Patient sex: M
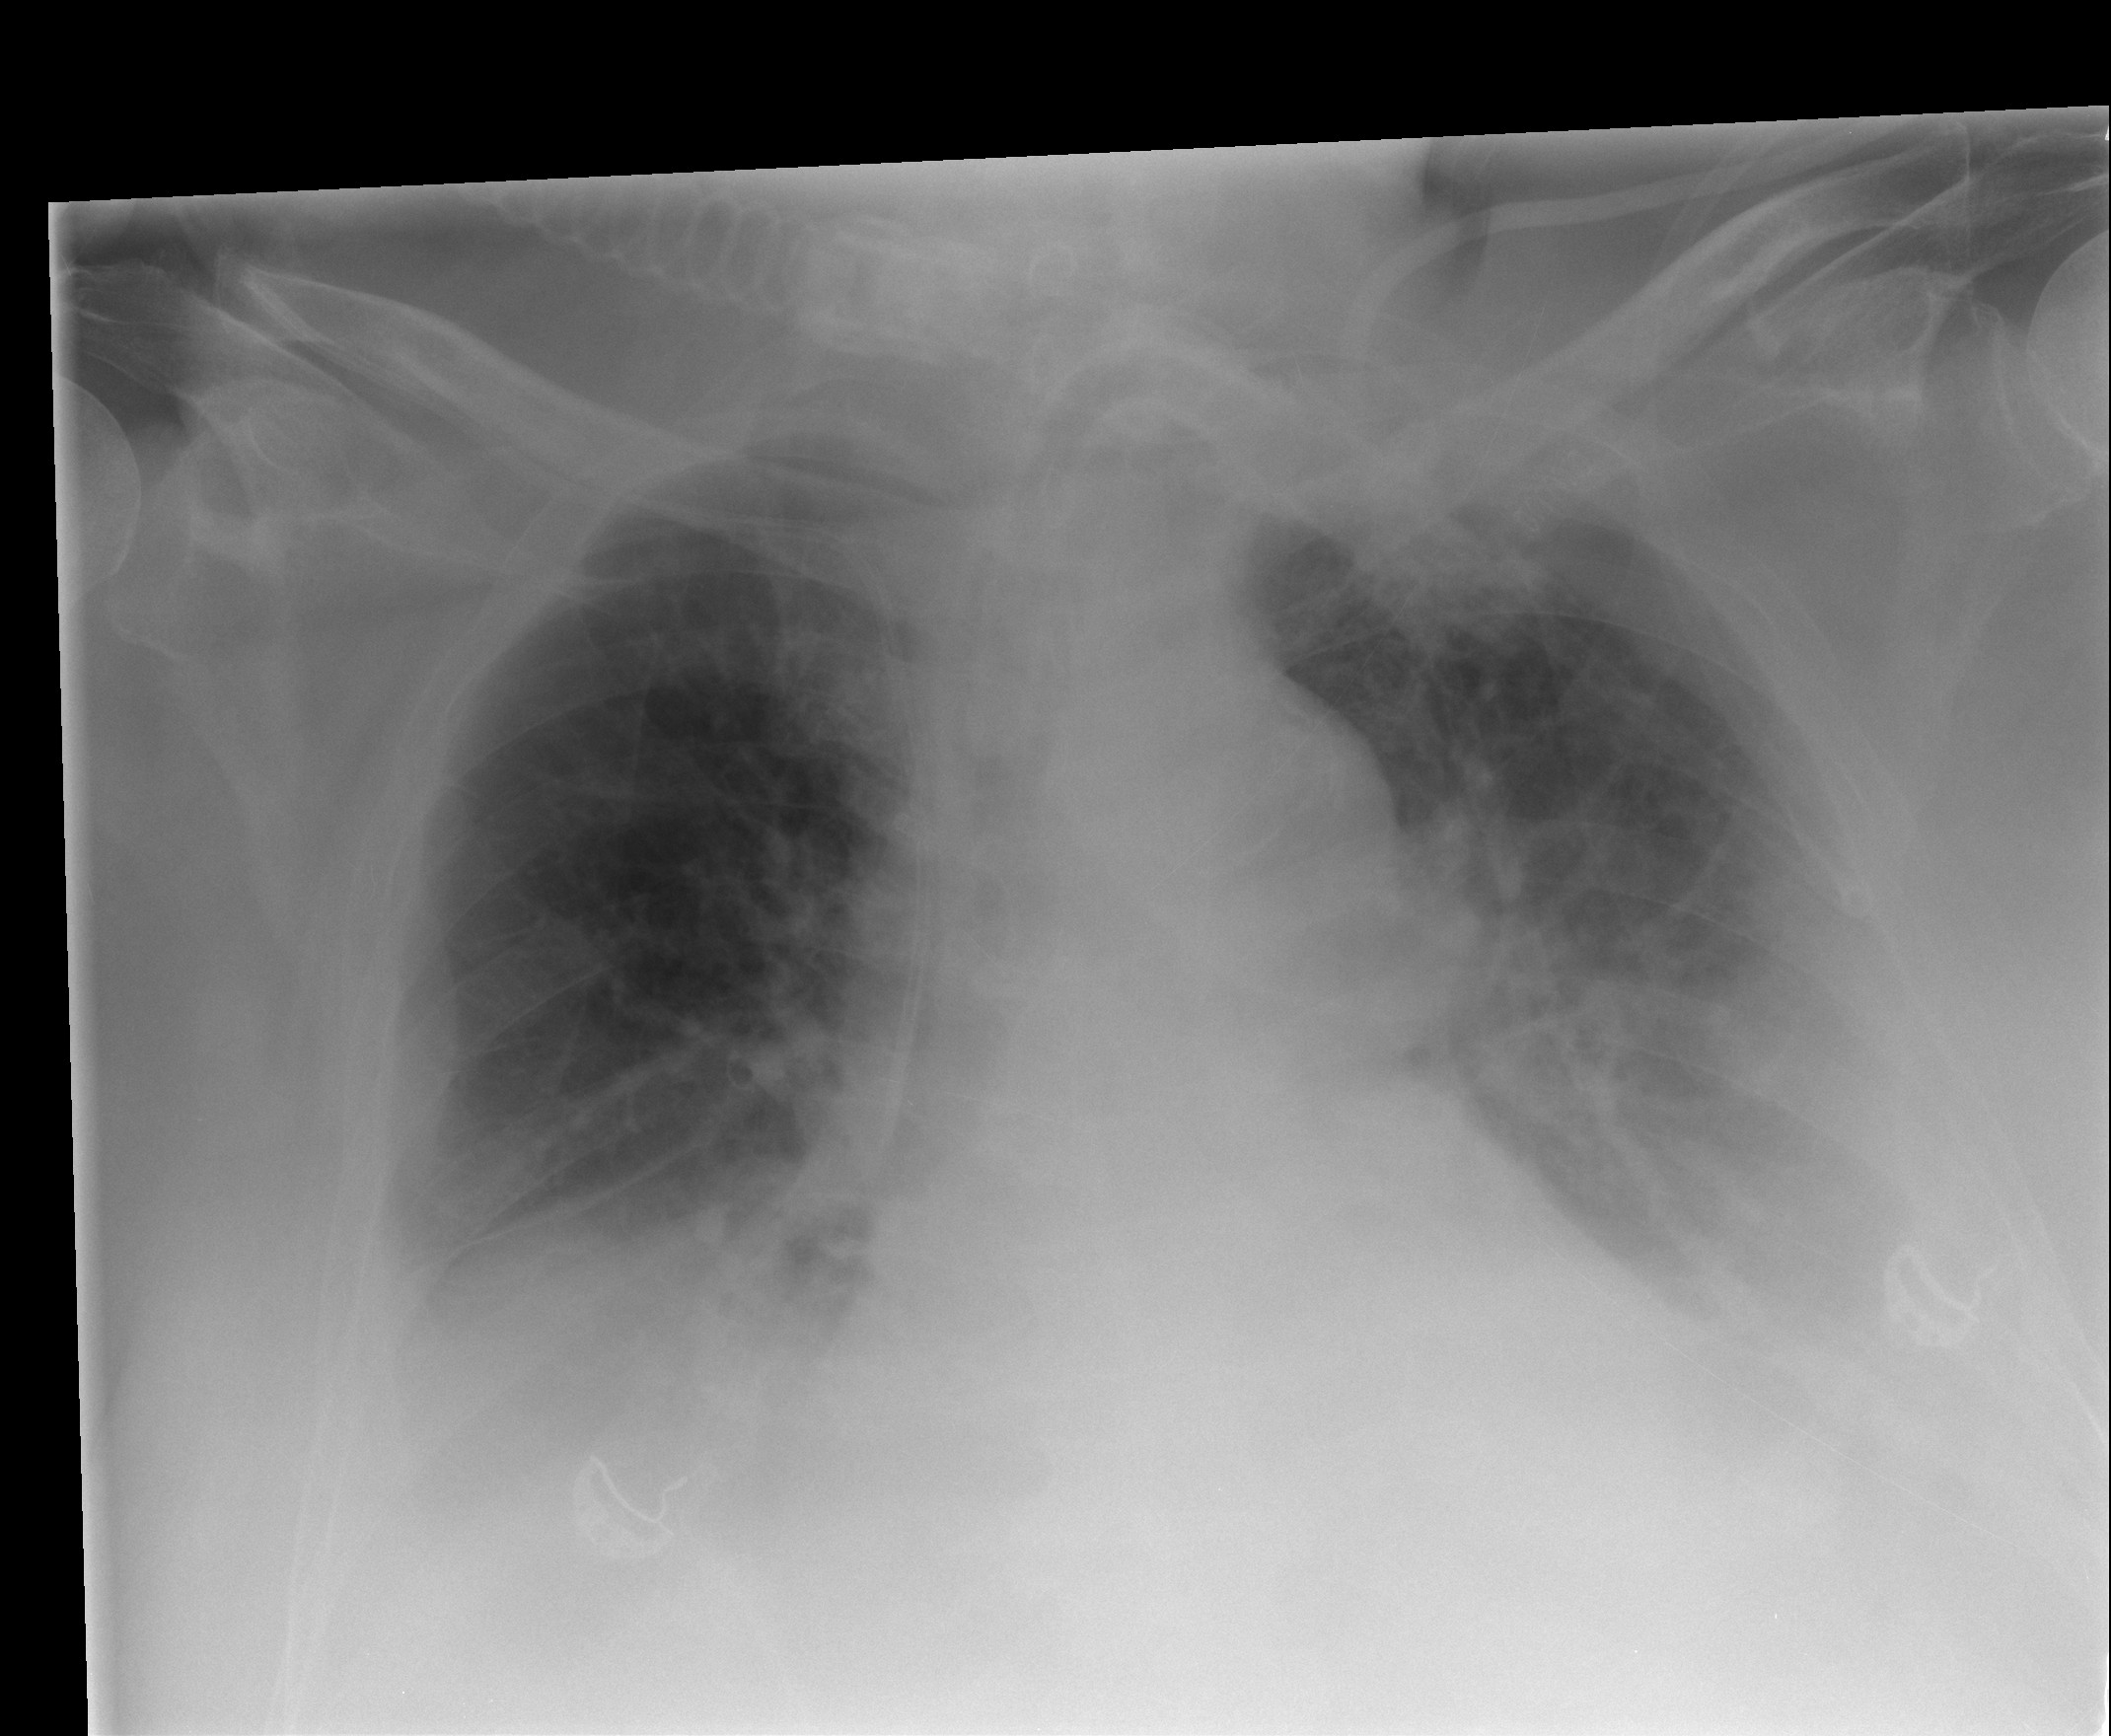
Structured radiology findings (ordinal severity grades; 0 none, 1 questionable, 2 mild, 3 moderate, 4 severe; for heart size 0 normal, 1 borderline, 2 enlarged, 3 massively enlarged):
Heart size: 0
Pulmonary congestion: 2
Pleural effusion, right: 2
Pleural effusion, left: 2
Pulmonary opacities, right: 0
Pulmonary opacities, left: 2
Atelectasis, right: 2
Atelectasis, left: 2